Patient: sex M, age 74
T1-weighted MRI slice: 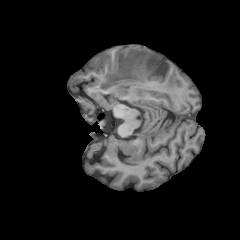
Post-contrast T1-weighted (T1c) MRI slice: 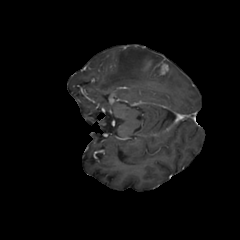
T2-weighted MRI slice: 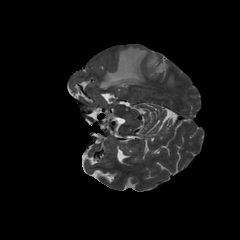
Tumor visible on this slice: yes
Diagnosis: Glioblastoma, IDH-wildtype
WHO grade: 4